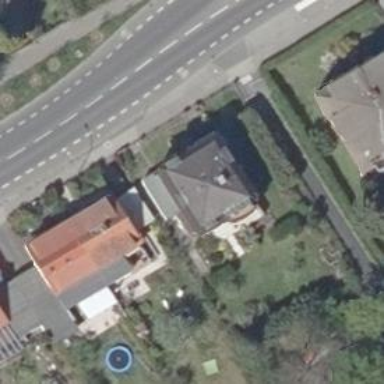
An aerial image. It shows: House with mansard roof.